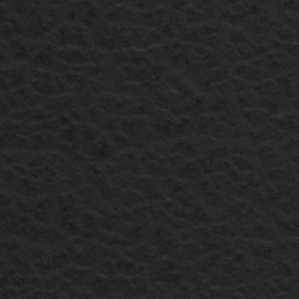
Label: frost